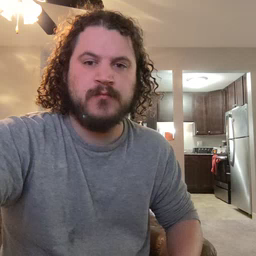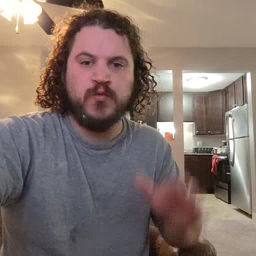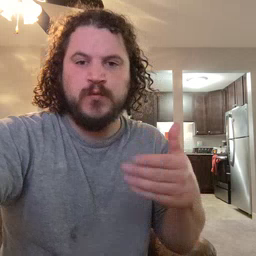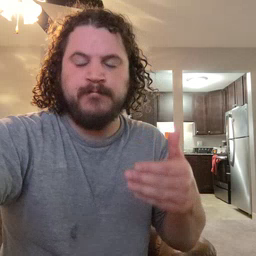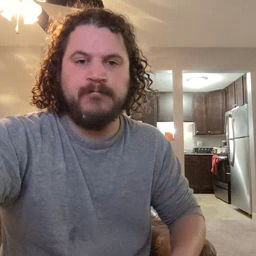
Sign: room